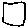
Label: square